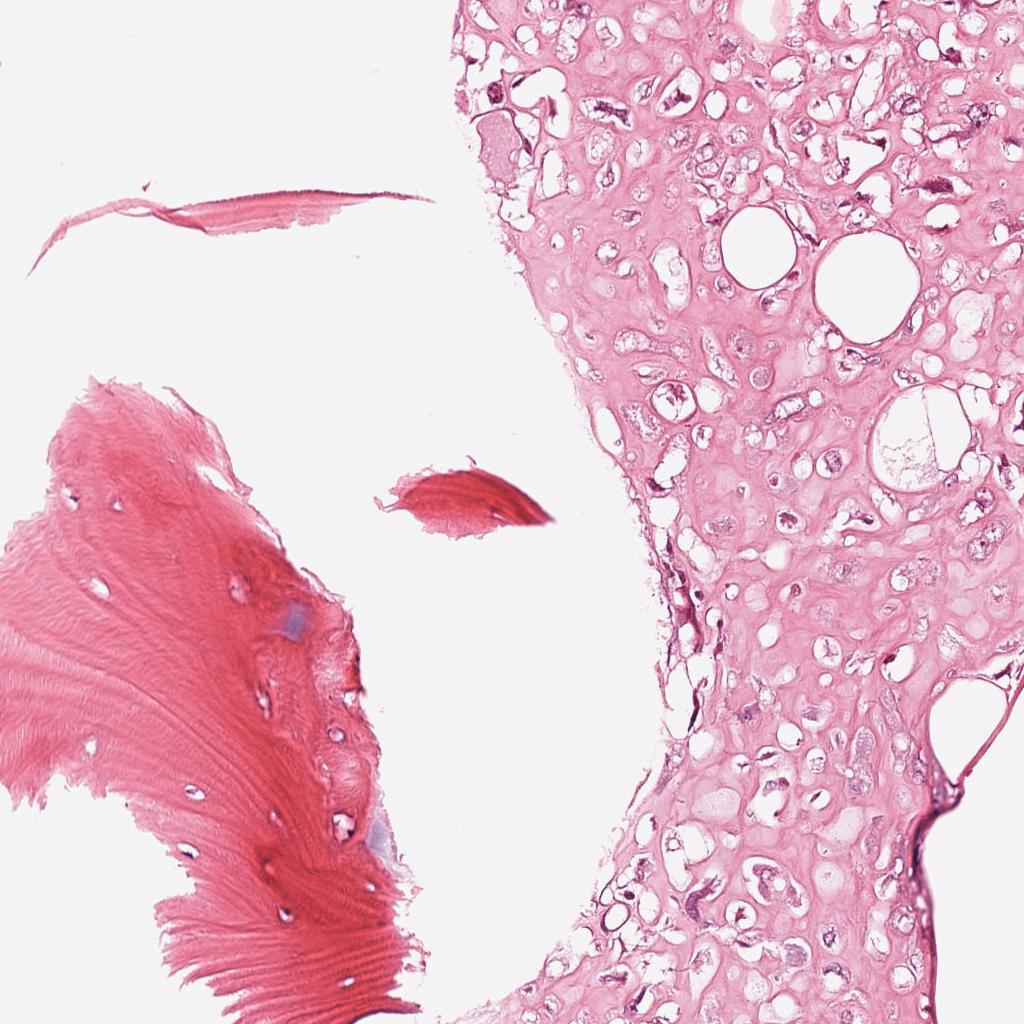
Label: Viable